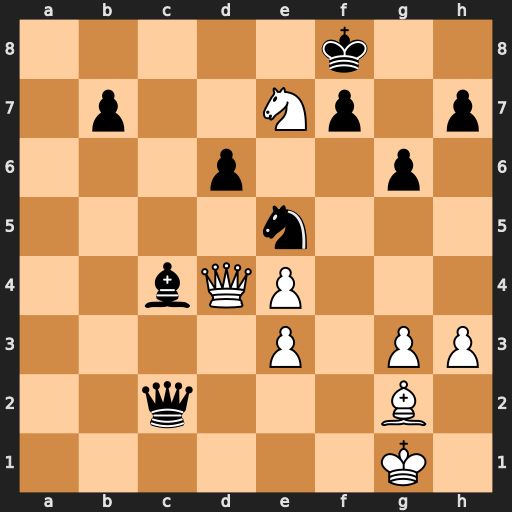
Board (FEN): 5k2/1p2Np1p/3p2p1/4n3/2bQP3/4P1PP/2q3B1/6K1
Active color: w
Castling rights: -
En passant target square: -
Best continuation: Qxd6 Nf3+ Bxf3